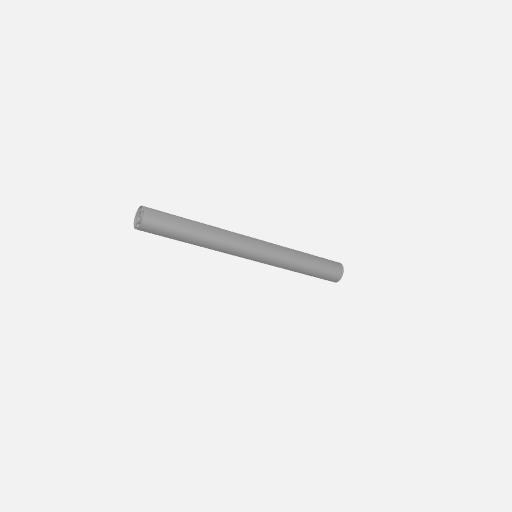
Part: GoTUBE336